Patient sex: M
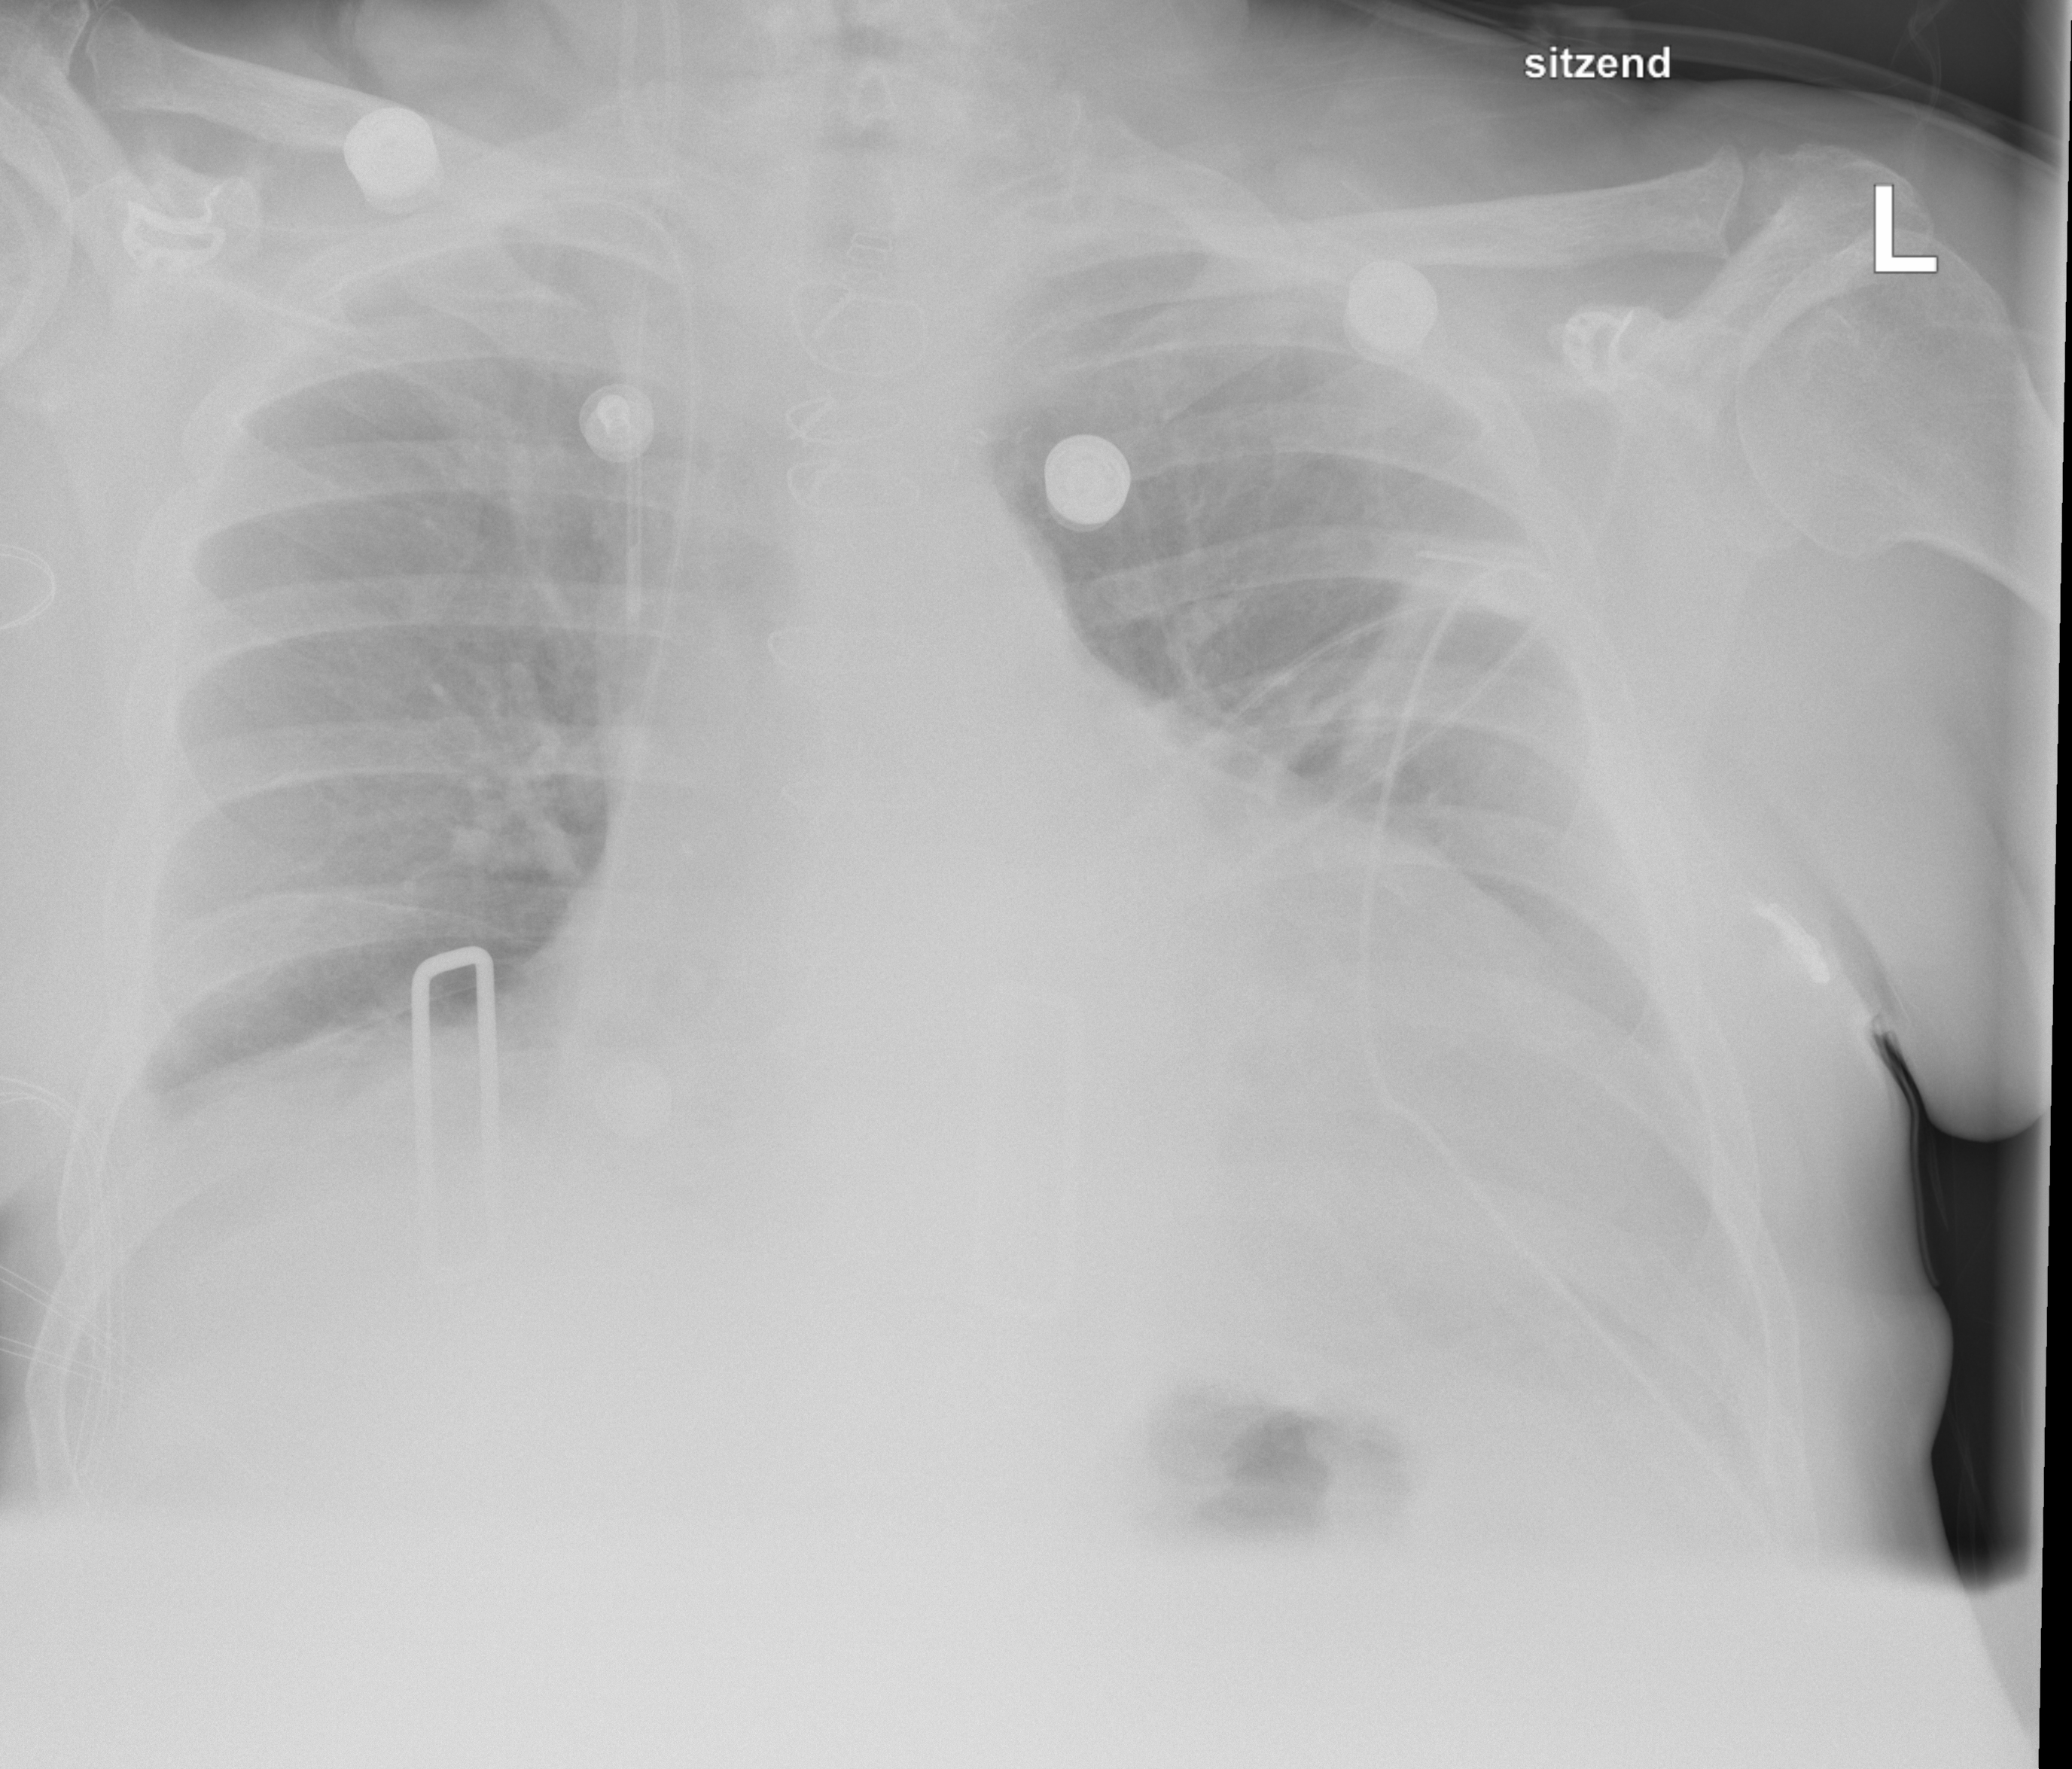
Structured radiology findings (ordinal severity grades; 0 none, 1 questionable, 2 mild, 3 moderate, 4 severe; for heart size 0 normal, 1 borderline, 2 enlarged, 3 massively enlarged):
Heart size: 2
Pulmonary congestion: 0
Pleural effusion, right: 2
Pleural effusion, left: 2
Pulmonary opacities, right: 0
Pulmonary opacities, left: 0
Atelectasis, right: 0
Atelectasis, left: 2